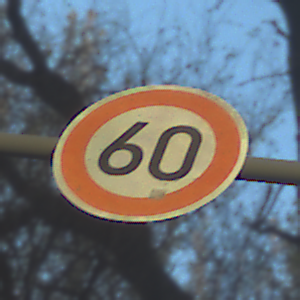
Verkehrszeichen: Geschwindigkeit60
Umgebung: Outdoor, Nature
Tageszeit: SunriseSunset
Wetter: Clear
Licht: Natural
Jahreszeit: Winter
Kontrast: LowContrast